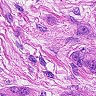
Metastatic tissue present: yes